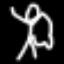
Label: angel